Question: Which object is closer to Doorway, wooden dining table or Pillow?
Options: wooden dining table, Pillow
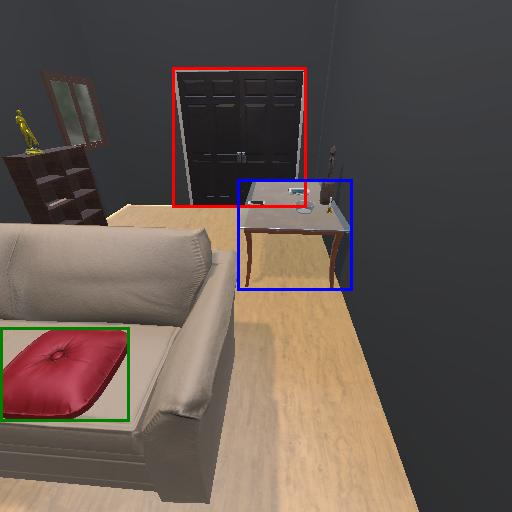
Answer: wooden dining table